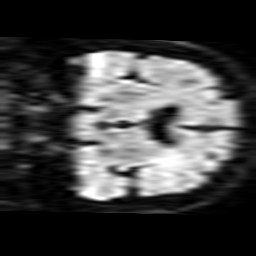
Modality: TRACE
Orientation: coronal
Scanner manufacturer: philips
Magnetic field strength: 1.5 T
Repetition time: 3.122 s
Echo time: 0.06163 s